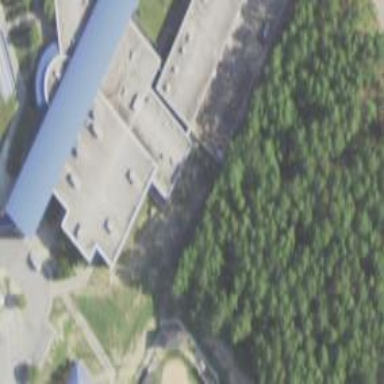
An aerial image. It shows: School building.